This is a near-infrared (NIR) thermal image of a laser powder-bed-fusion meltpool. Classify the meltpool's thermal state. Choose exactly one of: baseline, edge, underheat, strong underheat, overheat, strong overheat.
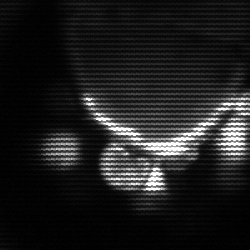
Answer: baseline